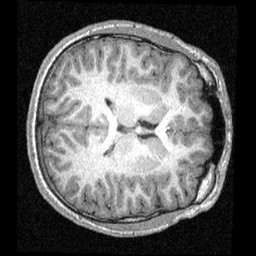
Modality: T1w
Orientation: axial